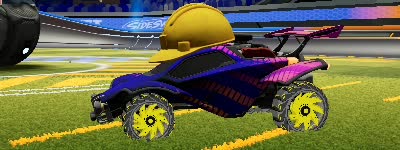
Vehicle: octane